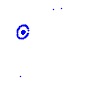
Particle: electron